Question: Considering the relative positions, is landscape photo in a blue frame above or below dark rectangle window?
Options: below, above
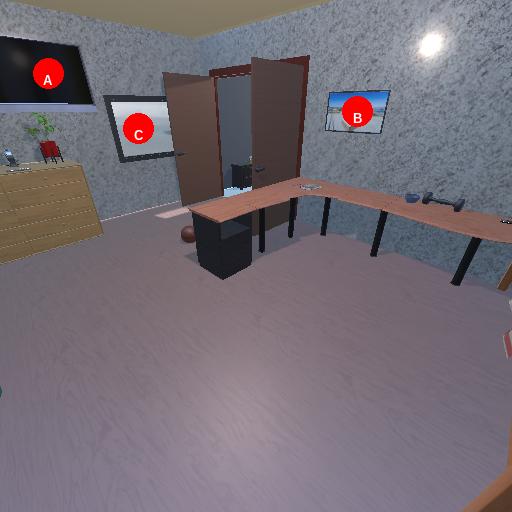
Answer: below